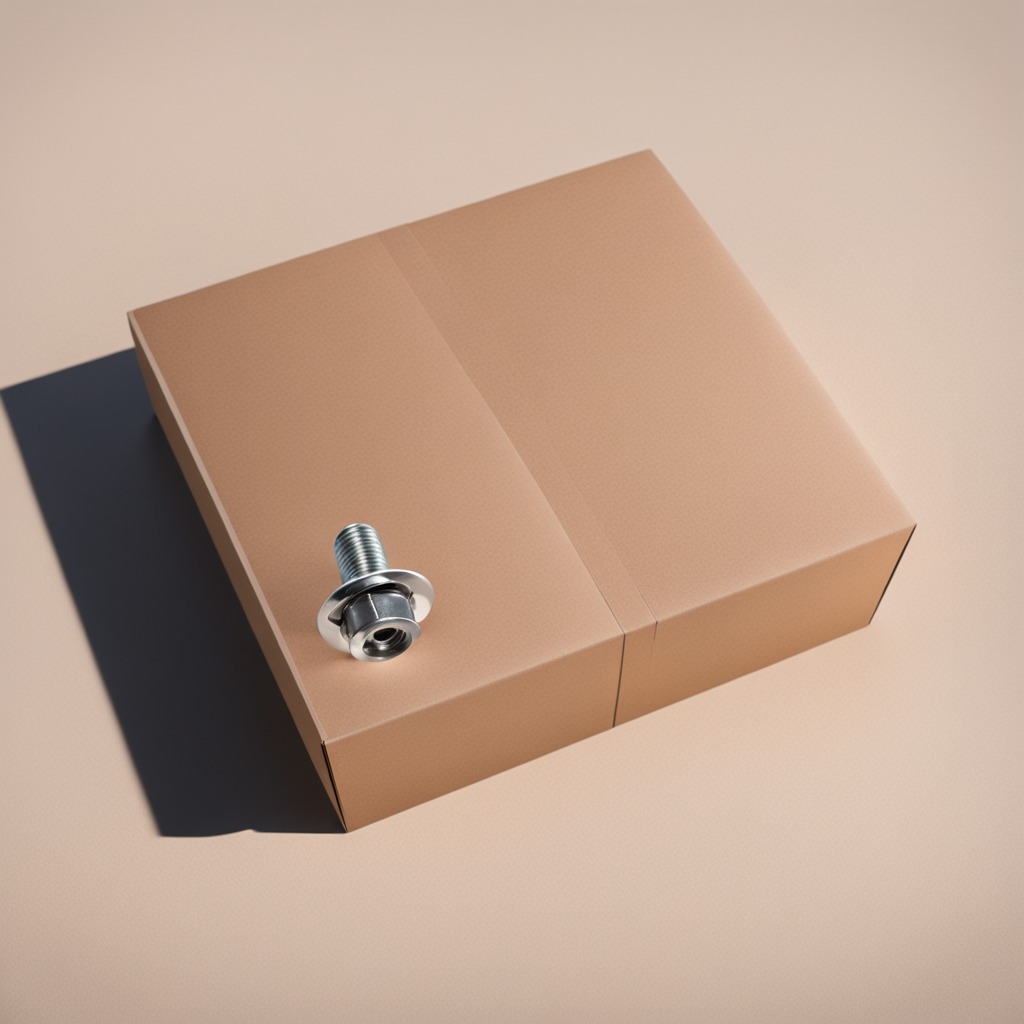
A metal screw is lying on a clean dry cardboard box surface in an outdoor workshop during daytime bright natural light soft shadows slightly creased but